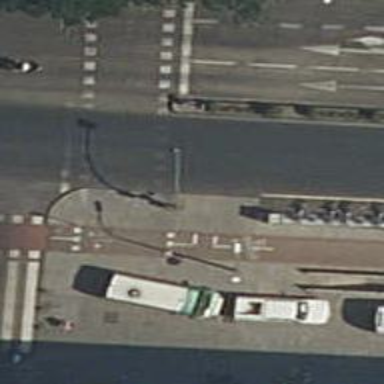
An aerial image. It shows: Asphalt footway with marked crossing equipped with traffic signals.